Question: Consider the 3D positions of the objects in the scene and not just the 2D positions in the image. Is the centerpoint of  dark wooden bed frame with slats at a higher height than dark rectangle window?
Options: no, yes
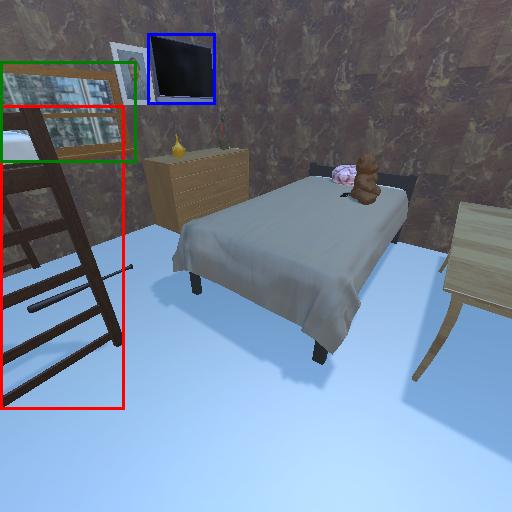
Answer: no